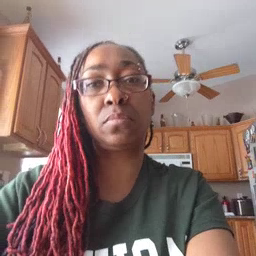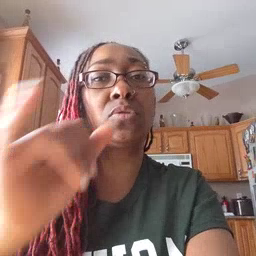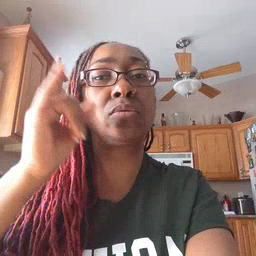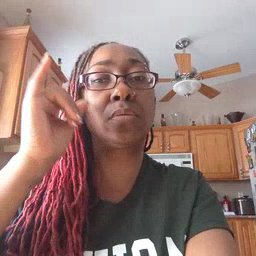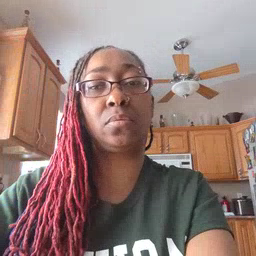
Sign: yesterday